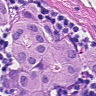
Metastatic tissue present: yes